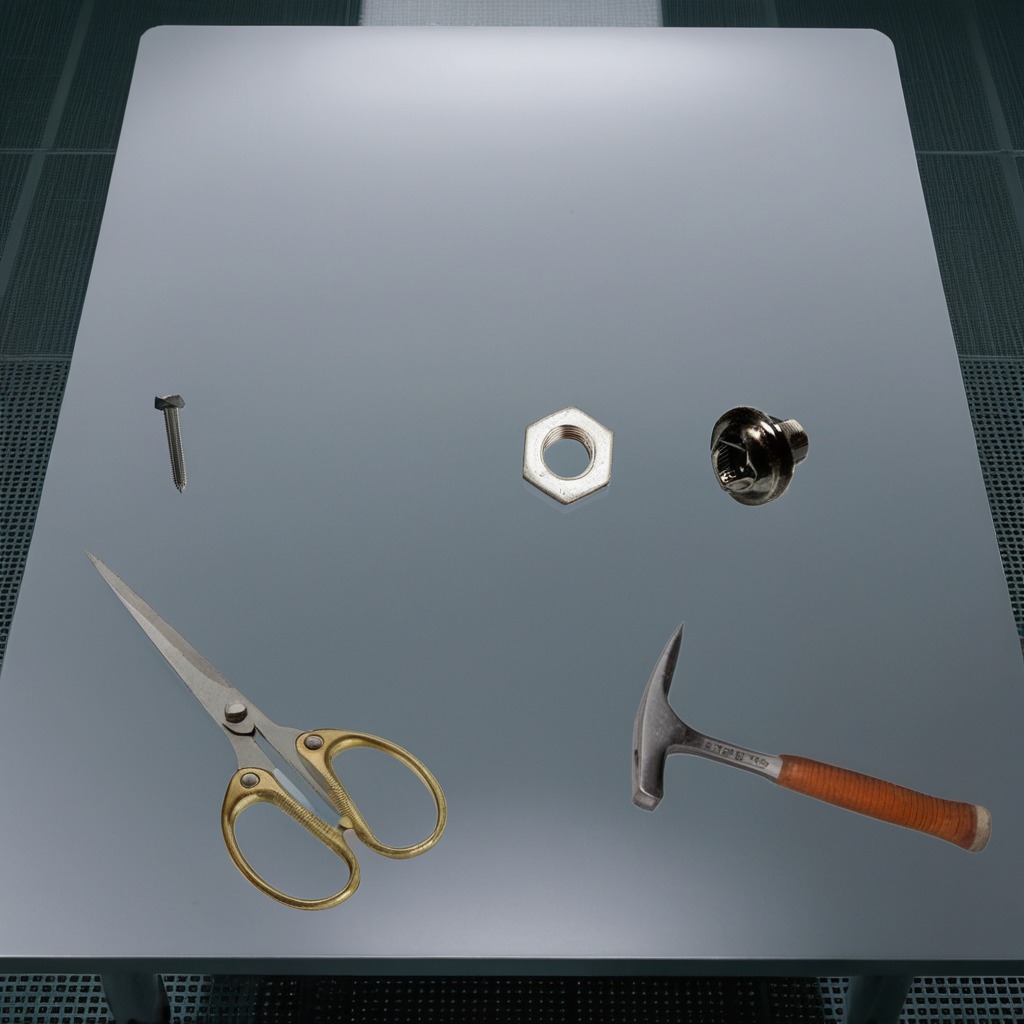
A metal machine screw, an iron nail, a hammer, a metal nut, and a pair of scissors are lying on the clean empty table in a railway signal maintenance room lit by harsh overhead fluorescents.